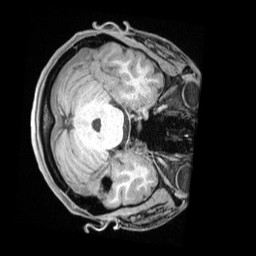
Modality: T1w
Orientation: axial
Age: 22
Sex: female
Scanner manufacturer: siemens
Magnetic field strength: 3 T
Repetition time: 1.68 s
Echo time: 0.00188 s